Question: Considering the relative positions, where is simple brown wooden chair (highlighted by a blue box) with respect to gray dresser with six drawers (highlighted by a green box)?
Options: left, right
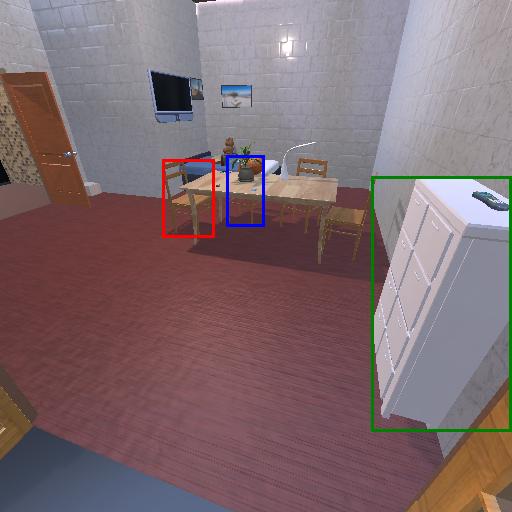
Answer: left